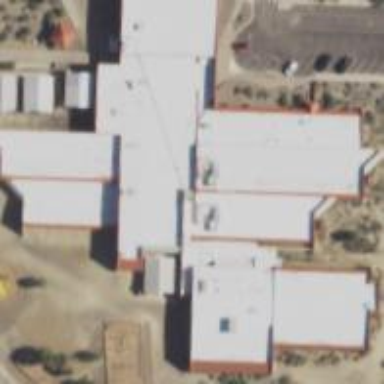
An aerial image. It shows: School building.